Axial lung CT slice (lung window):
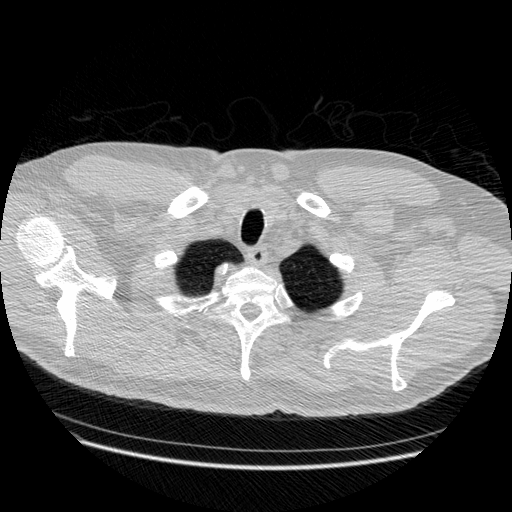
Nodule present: no